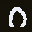
Label: 0